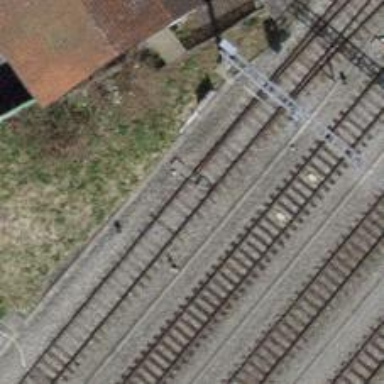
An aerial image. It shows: Railway switch.